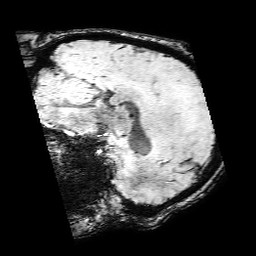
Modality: SWI
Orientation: sagittal
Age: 54
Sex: male
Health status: ill
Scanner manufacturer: philips
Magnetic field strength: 3 T
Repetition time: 0.031 s